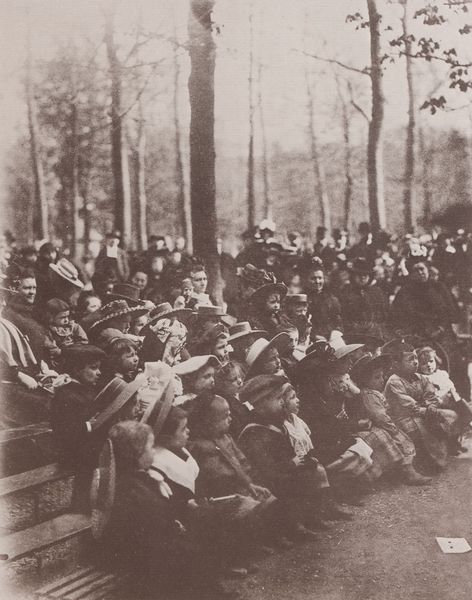
Titel: Leben und Arbeitswelt, Kindertheater im Luxembourger Garten
Künstler: Jean Eugène Auguste Atget
Schlagwörter: baum, blätter, gruppe, himmel, mann, schatten, weiß, baumstämme, bäume, frauen, mädchen, sitzen, äste, frau, grau, holz, hut, hüte, kleider, licht, männer, schwarz, kleidung, stehen, gruppenportrait, portrait, ast, erde, kalt, zweige, sonne, eltern, blatt, theater, wald, kinder, schule, tribüne, zuschauer, buben, latten, weis, winter, bank, sepia, treppe, treppen, stufe, stufen, foto, fotografie, photographie, zweig, lichtung, schwarzweiß, wilhelminisch, photo, zuschauen, veranstaltung, erwachsene, kindergarten, bänge